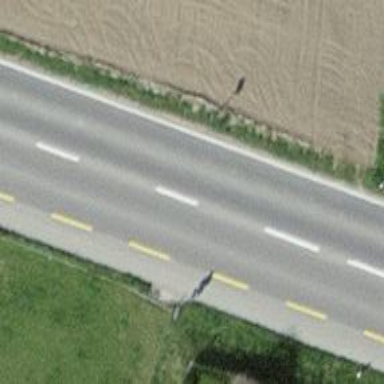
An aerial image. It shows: Secondary road with designated cycle lane on the left side.